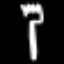
Label: fork